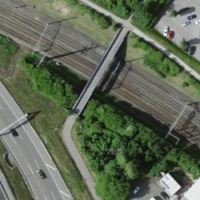
EUNIS habitat code: 57
Species observed at this site:
Corvus corone
Passer domesticus